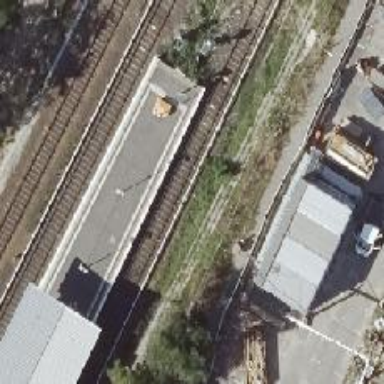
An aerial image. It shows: Light rail stop position on the railway.